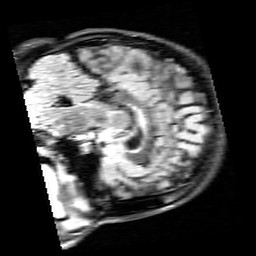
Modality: FLAIR
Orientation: sagittal
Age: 26
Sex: female
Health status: healthy
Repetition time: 12 s
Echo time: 0.095 s